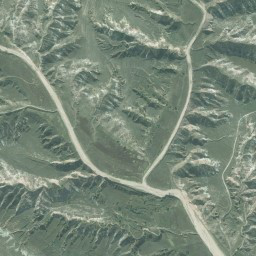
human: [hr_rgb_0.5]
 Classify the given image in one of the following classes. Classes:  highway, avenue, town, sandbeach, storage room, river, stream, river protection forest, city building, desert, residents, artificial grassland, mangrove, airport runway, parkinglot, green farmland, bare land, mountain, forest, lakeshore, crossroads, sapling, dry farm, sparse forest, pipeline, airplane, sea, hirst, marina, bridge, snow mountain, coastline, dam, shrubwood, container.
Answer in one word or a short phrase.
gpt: mountain